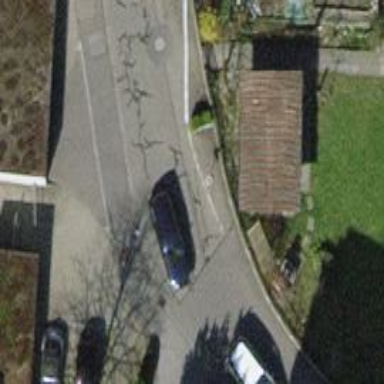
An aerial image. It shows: Chicane for traffic calming.